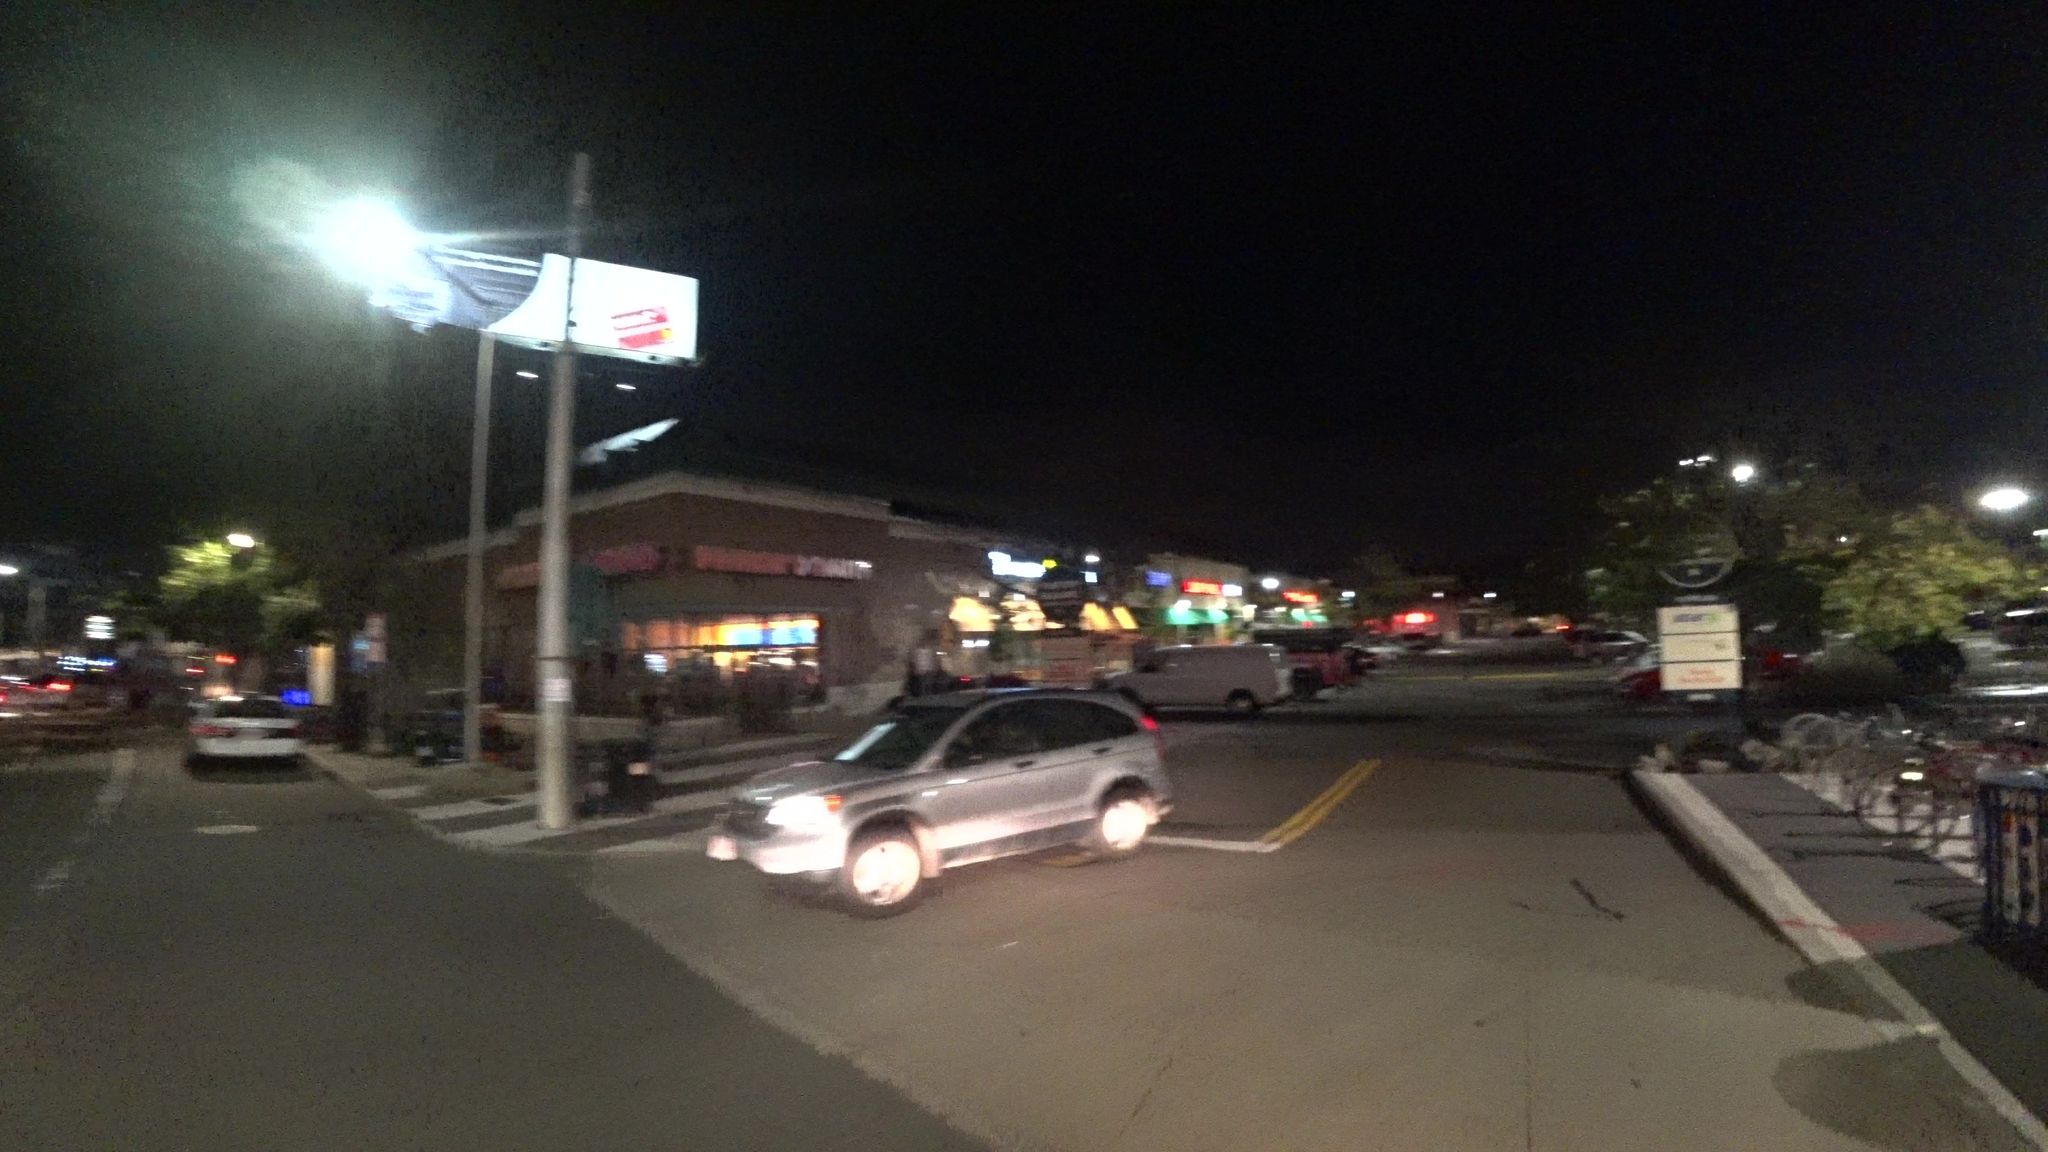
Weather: clear
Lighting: night
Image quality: slightly poor
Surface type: driving surface
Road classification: primary
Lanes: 2
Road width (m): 26.8
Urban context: urban centre
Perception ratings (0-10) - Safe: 2.33, Lively: 3.92, Beautiful: 5.49, Boring: 1.7, Depressing: 2.12, Wealthy: 4.24